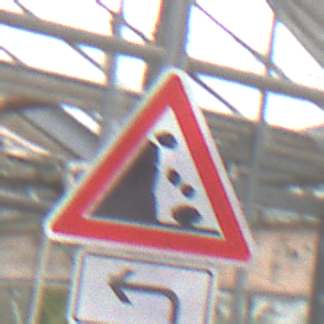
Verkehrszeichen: SteinschlagLinks
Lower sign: RichtungsangabeDurchPfeile2
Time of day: Midday
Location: Roofed (Special)
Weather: Overcast
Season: NotSpecified
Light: Natural